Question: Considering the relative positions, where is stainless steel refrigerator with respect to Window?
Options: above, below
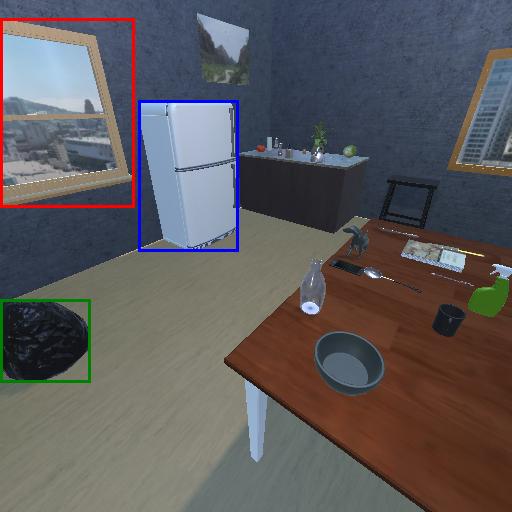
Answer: above